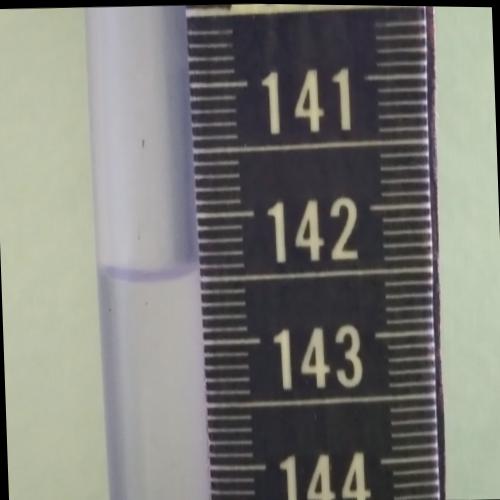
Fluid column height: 142.5 cm